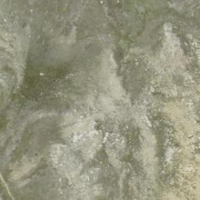
EUNIS habitat code: 48
Species observed at this site:
Pyrgus cacaliae